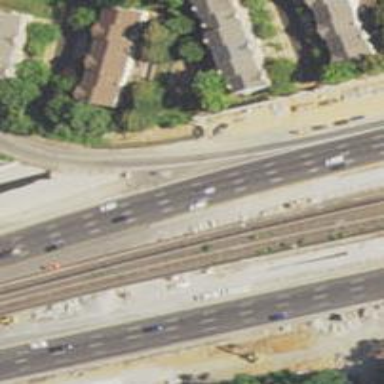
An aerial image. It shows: Motorway junction.